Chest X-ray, AP view. Patient: 58 years old, sex M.
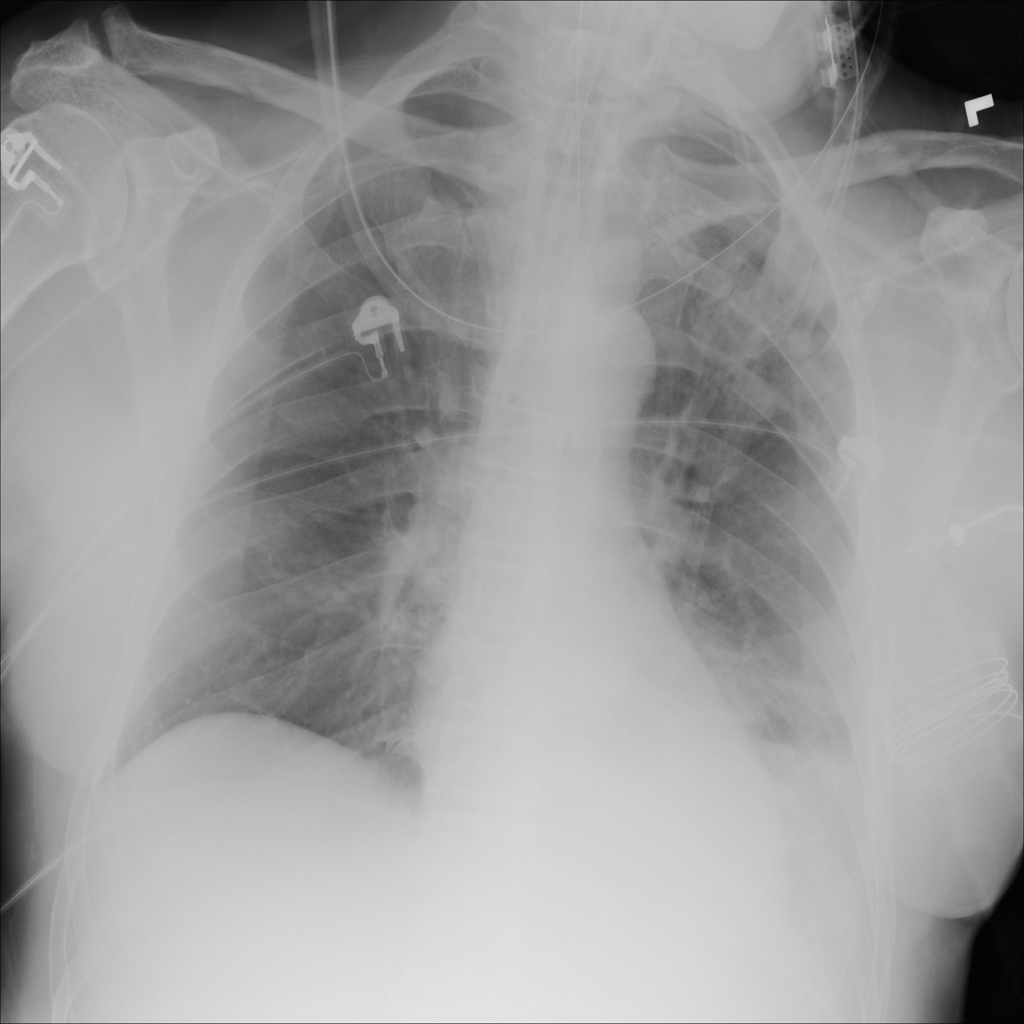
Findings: Atelectasis